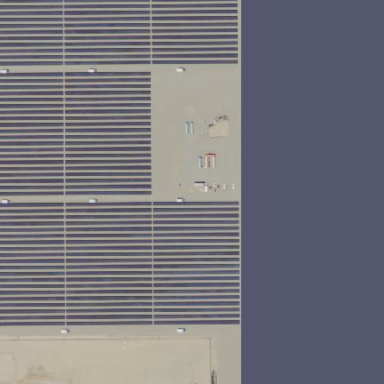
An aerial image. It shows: Solar power plant using photovoltaic technology.